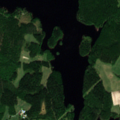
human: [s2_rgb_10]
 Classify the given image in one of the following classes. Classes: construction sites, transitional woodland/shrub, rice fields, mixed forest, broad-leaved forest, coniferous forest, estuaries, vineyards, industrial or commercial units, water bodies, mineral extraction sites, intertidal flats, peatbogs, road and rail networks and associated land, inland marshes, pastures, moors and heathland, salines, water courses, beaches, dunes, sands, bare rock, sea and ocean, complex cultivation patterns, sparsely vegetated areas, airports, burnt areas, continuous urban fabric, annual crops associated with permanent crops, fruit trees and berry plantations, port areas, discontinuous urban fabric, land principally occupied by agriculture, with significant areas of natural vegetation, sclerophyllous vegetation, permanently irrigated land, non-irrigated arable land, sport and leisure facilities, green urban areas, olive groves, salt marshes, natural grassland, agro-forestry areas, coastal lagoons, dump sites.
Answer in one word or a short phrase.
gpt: land principally occupied by agriculture, with significant areas of natural vegetation, mixed forest, water bodies